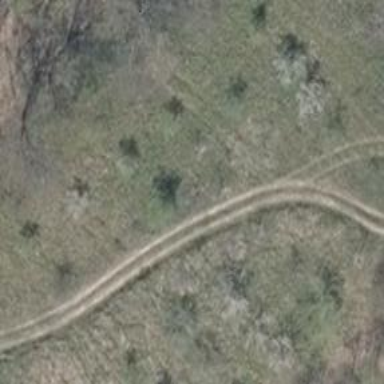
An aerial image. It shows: Track road with ground surface.